Question: I'd like to implement a simple bitmap font drawing in Java AWT-based application. Application draws on a 'Graphics' object, where I'd like to implement a simple algorithm:
1) Load a file (probably using 'ImageIO.read(new File(fileName))'), which is 1-bit PNG that looks something like that:

I.e. it's 16*16 (or 16*many, if I'd like to support Unicode) matrix of 8*8 characters. Black corresponds to background color, white corresponds to foreground.
2) Draw strings character-by-character, blitting relevant parts of this bitmap to target 'Graphics'. So far I've only succeeded with something like that:
'''
int posX = ch % 16;
int posY = ch / 16;
int fontX = posX * CHAR_WIDTH;
int fontY = posY * CHAR_HEIGHT;
g.drawImage(
font,
dx, dy, dx + CHAR_WIDTH, dy + CHAR_HEIGHT,
fontX, fontY, fontX + CHAR_WIDTH, fontY + CHAR_HEIGHT,
null
);
'''
It works, but, alas, it blits the text as is, i.e. I can't substitute black and white with desired foreground and background colors, and I can't even make background transparent.
So, the question is: is there a simple (and fast!) way in Java to blit part of one 1-bit bitmap to another, colorizing it in process of blitting (i.e. replacing all 0 pixels with one given color and all 1 pixels with another)?
I've researched into a couple of solutions, all of them look suboptimal to me:
- <URL>'Font'
May be there's already any libraries that implement such functionality? Or it's time for me to switch to some sort of more advanced graphics library, something like <URL>?
## Benchmarking results
I've tested a couple of algorithms in a simple test: I have 2 strings, 71 characters each, and draw them continuously one after another, right on the same place:
'''
for (int i = 0; i < N; i++) {
cv.putString(5, 5, STR, Color.RED, Color.BLUE);
cv.putString(5, 5, STR2, Color.RED, Color.BLUE);
}
'''
Then I measure time taken and calculate speed: string per second and characters per second. So far, various implementation I've tested yield the following results:
- - - -
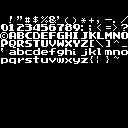
Answer: Okay, looks like I've found the best solution. The key to success was accessing raw pixel arrays in underlying AWT structures. Initialization goes something like that:
'''
public class ConsoleCanvas extends Canvas {
protected BufferedImage buffer;
protected int w;
protected int h;
protected int[] data;
public ConsoleCanvas(int w, int h) {
super();
this.w = w;
this.h = h;
}
public void initialize() {
data = new int[h * w];
// Fill data array with pure solid black
Arrays.fill(data, 0xff000000);
// Java's endless black magic to get it working
DataBufferInt db = new DataBufferInt(data, h * w);
ColorModel cm = ColorModel.getRGBdefault();
SampleModel sm = cm.createCompatibleSampleModel(w, h);
WritableRaster wr = Raster.createWritableRaster(sm, db, null);
buffer = new BufferedImage(cm, wr, false, null);
}
@Override
public void paint(Graphics g) {
update(g);
}
@Override
public void update(Graphics g) {
g.drawImage(buffer, 0, 0, null);
}
}
'''
After this one, you've got both a 'buffer' that you can blit on canvas updates and underlying array of ARGB 4-byte ints - 'data'.
Single character can be drawn like that:
'''
private void putChar(int dx, int dy, char ch, int fore, int back) {
int charIdx = 0;
int canvasIdx = dy * canvas.w + dx;
for (int i = 0; i < CHAR_HEIGHT; i++) {
for (int j = 0; j < CHAR_WIDTH; j++) {
canvas.data[canvasIdx] = font[ch][charIdx] ? fore : back;
charIdx++;
canvasIdx++;
}
canvasIdx += canvas.w - CHAR_WIDTH;
}
}
'''
This one uses a simple 'boolean[][]' array, where first index chooses character and second index iterates over raw 1-bit character pixel data (true => foreground, false => background).
I'll try to publish a complete solution as a part of my Java terminal emulation class set soon.
This solution benchmarks for impressive 26007 strings / sec or <PHONE> chars / sec - that's 2.3x times faster than previous best non-colorized 'drawImage()'.